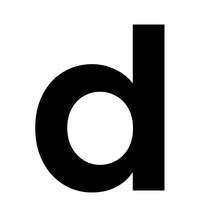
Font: Poppins-SemiBold